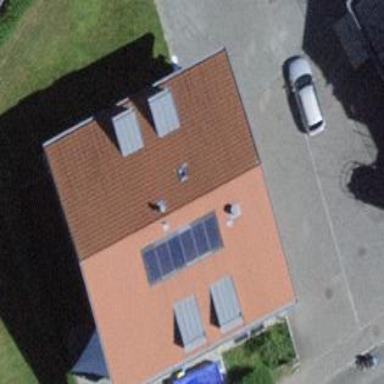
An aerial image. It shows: Gabled roof on residential building.